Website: walmart
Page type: store-pickup
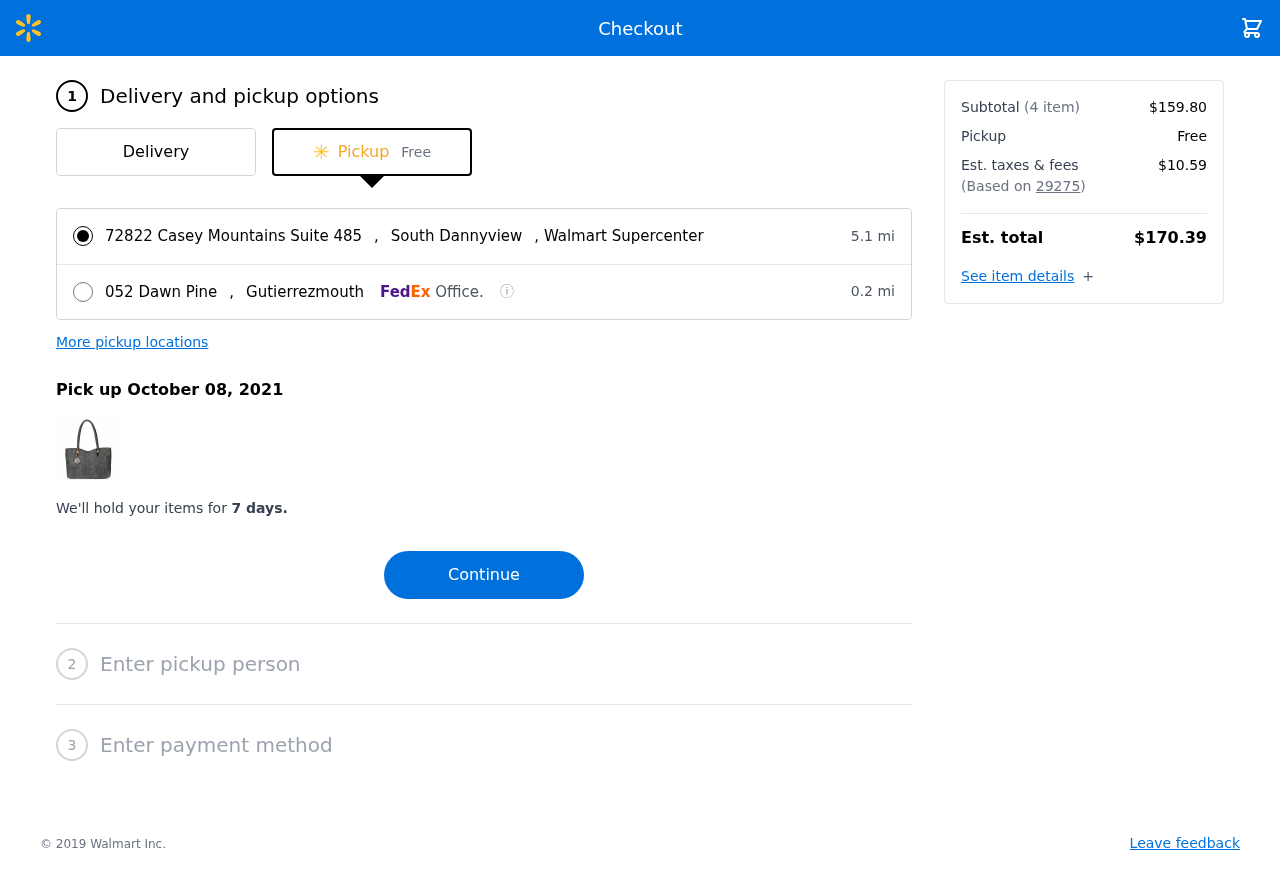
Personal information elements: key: PII_LOCATION1_CITY
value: South Dannyview
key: PII_LOCATION1_STREET
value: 72822 Casey Mountains Suite 485
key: PII_LOCATION2_CITY
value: Gutierrezmouth
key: PII_LOCATION2_STREET
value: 052 Dawn Pine
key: PII_POSTCODE
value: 29275
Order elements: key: ORDER_DELIVERY_DATE
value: Pick up October 08, 2021
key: ORDER_NUM_ITEMS
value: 4
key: ORDER_SUBTOTAL
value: $159.80
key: ORDER_TAX
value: $10.59
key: ORDER_TOTAL
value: $170.39